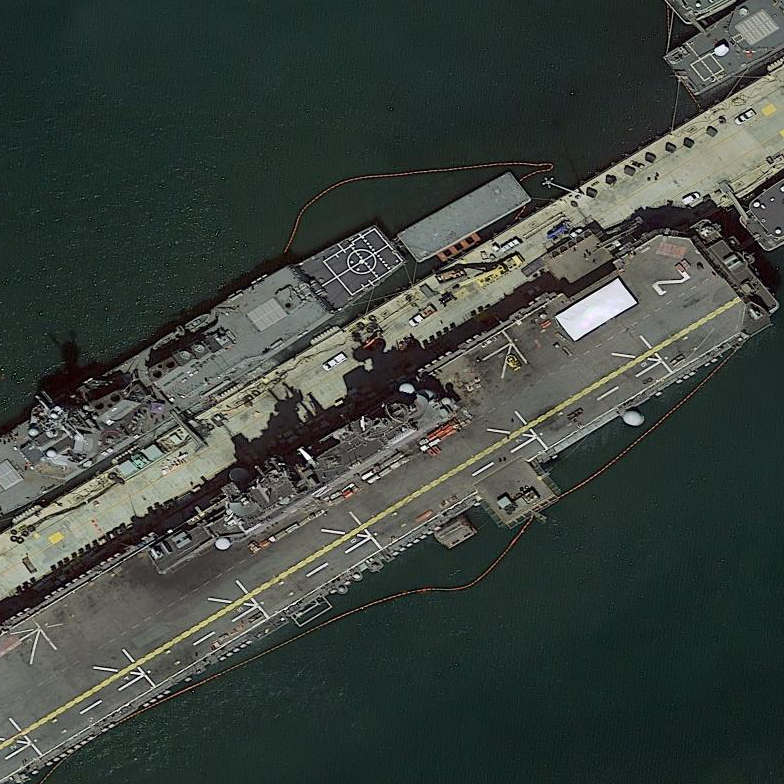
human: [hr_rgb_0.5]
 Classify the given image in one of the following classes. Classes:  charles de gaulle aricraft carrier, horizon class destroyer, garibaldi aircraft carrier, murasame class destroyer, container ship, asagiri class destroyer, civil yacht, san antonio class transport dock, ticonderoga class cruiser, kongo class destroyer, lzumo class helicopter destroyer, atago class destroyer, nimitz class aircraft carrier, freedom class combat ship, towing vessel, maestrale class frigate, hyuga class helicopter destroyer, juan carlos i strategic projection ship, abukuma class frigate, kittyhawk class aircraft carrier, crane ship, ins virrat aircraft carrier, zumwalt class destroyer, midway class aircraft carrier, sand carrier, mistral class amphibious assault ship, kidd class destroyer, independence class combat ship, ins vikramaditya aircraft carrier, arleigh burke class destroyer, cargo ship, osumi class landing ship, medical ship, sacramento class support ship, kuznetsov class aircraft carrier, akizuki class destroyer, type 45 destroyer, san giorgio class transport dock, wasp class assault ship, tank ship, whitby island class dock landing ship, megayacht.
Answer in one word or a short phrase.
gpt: Wasp class assault ship